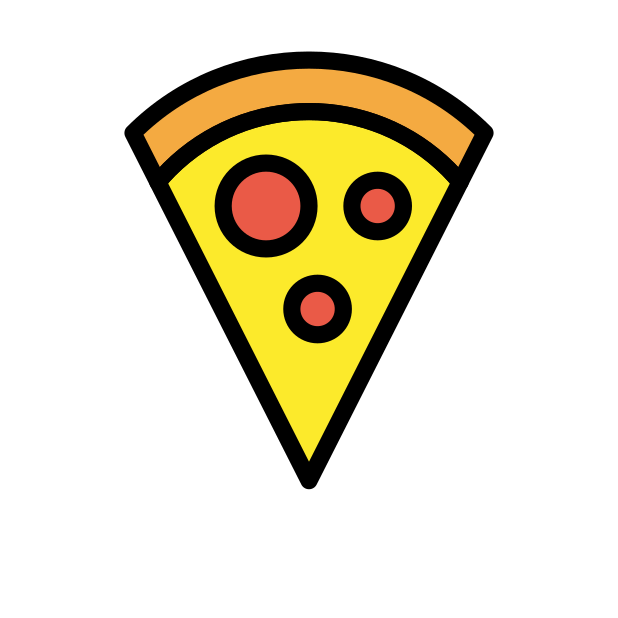
pizza